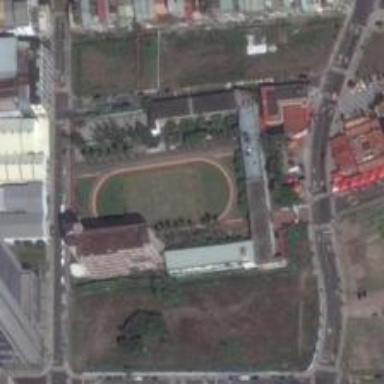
A curved road is between the playground and the red houses .